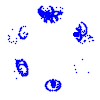
Particle: proton